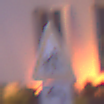
Verkehrszeichen: KinderRechts
Zusatzzeichen unten: RichtungsangabeDurchPfeile2
Umgebung: Outdoor, Urban
Tageszeit: Night
Wetter: PartlyCloudy
Licht: Artificial
Jahreszeit: NotSpecified
Kontrast: HighContrast